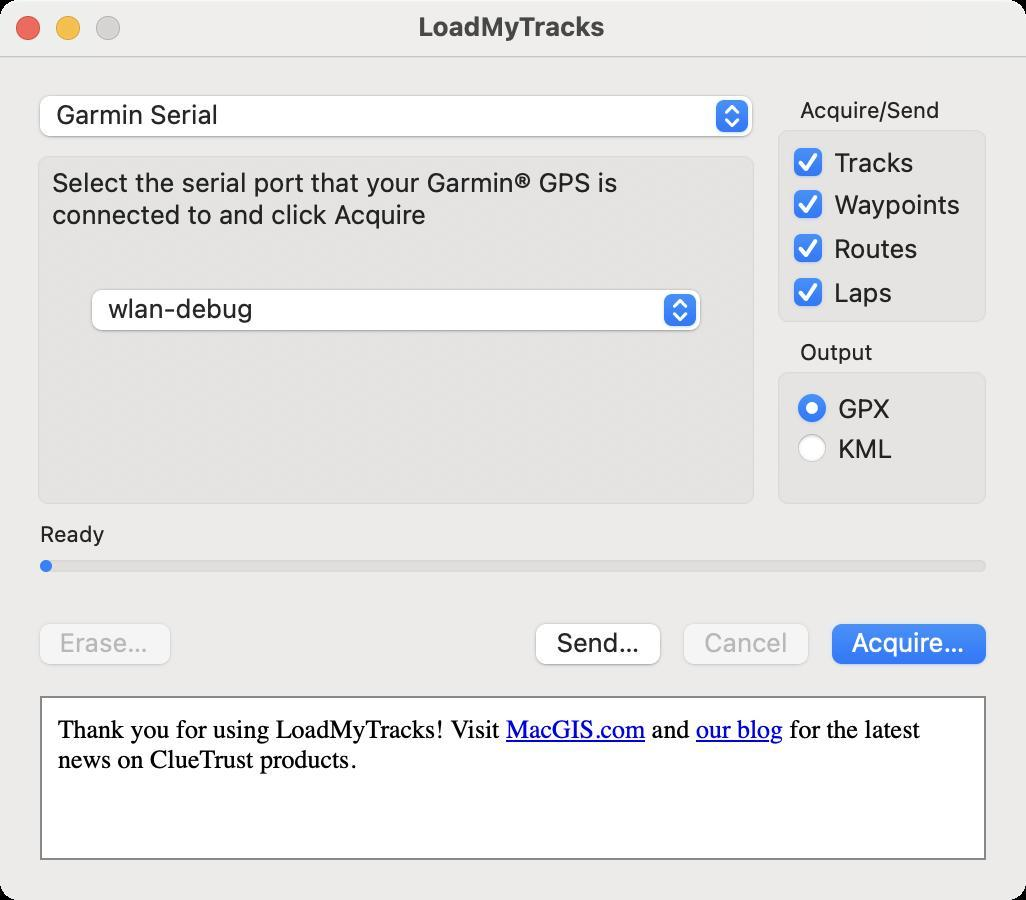
Accessibility tree:
{"name": "LoadMyTracks", "role": "AXWindow", "description": null, "role_description": "standard window", "value": null, "position": "84.00;297.00", "size": "513;450", "children": [{"name": null, "role": "AXGroup", "description": null, "role_description": "group", "value": null, "position": "386.00;48.00", "size": "110;117", "children": [{"name": "Tracks", "role": "AXCheckBox", "description": null, "role_description": "checkbox", "value": 1, "position": "395.00;73.00", "size": "66;16", "children": []}, {"name": "Waypoints", "role": "AXCheckBox", "description": null, "role_description": "checkbox", "value": 1, "position": "395.00;93.00", "size": "90;18", "children": []}, {"name": "Routes", "role": "AXCheckBox", "description": null, "role_description": "checkbox", "value": 1, "position": "395.00;115.00", "size": "68;18", "children": []}, {"name": "Laps", "role": "AXCheckBox", "description": null, "role_description": "checkbox", "value": 1, "position": "395.00;137.00", "size": "55;18", "children": []}, {"name": null, "role": "AXStaticText", "description": null, "role_description": "text", "value": "Acquire/Send", "position": "396.00;48.00", "size": "78;14", "children": []}]}, {"name": null, "role": "AXGroup", "description": null, "role_description": "group", "value": null, "position": "386.00;169.00", "size": "110;87", "children": [{"name": null, "role": "AXRadioGroup", "description": null, "role_description": "radio group", "value": "{\n    \"name\": \"GPX\",\n    \"role\": \"AXRadioButton\",\n    \"description\": null,\n    \"role_description\": \"radio button\",\n    \"value\": 1,\n    \"position\": \"397.00;195.00\",\n    \"size\": \"77;18\",\n    \"children\": []\n}", "position": "397.00;195.00", "size": "77;38", "children": [{"name": "GPX", "role": "AXRadioButton", "description": null, "role_description": "radio button", "value": 1, "position": "397.00;195.00", "size": "77;18", "children": []}, {"name": "KML", "role": "AXRadioButton", "description": null, "role_description": "radio button", "value": 0, "position": "397.00;215.00", "size": "77;18", "children": []}]}, {"name": null, "role": "AXStaticText", "description": null, "role_description": "text", "value": "Output", "position": "396.00;169.00", "size": "44;14", "children": []}]}, {"name": null, "role": "AXPopUpButton", "description": null, "role_description": "pop up button", "value": "Garmin Serial", "position": "17.00;47.00", "size": "363;25", "children": []}, {"name": "Acquire…", "role": "AXButton", "description": null, "role_description": "button", "value": null, "position": "409.00;307.00", "size": "91;32", "children": []}, {"name": "Cancel", "role": "AXButton", "description": null, "role_description": "button", "value": null, "position": "335.00;307.00", "size": "76;32", "children": []}, {"name": null, "role": "AXGroup", "description": null, "role_description": "group", "value": null, "position": "16.00;76.00", "size": "364;180", "children": [{"name": null, "role": "AXStaticText", "description": null, "role_description": "text", "value": "Select the serial port that your Garmin® GPS is connected to and click Acquire", "position": "24.00;83.00", "size": "348;54", "children": []}, {"name": null, "role": "AXPopUpButton", "description": null, "role_description": "pop up button", "value": "wlan-debug", "position": "43.00;144.00", "size": "311;25", "children": []}]}, {"name": null, "role": "AXStaticText", "description": null, "role_description": "text", "value": "Ready", "position": "18.00;260.00", "size": "360;14", "children": []}, {"name": null, "role": "AXProgressIndicator", "description": null, "role_description": "progress indicator", "value": 0.0, "position": "20.00;273.00", "size": "473;20", "children": []}, {"name": "Send…", "role": "AXButton", "description": null, "role_description": "button", "value": null, "position": "261.00;307.00", "size": "76;32", "children": []}, {"name": "Erase…", "role": "AXButton", "description": null, "role_description": "button", "value": null, "position": "13.00;307.00", "size": "79;32", "children": []}, {"name": null, "role": "AXGroup", "description": null, "role_description": "group", "value": null, "position": "20.00;348.00", "size": "473;82", "children": [{"name": null, "role": "AXGroup", "description": null, "role_description": "group", "value": null, "position": "21.00;349.00", "size": "471;80", "children": [{"name": null, "role": "AXGroup", "description": null, "role_description": "група", "value": null, "position": "21.00;349.00", "size": "471;80", "children": [{"name": "", "role": "AXScrollArea", "description": "", "role_description": "область прокручування", "value": "", "position": "21.00;349.00", "size": "471;80", "children": [{"name": "", "role": "AXWebArea", "description": "Cartographica", "role_description": "HTML-контент", "value": "", "position": "21.00;349.00", "size": "471;80", "children": [{"name": "", "role": "AXStaticText", "description": "", "role_description": "текст", "value": "Thank you for using LoadMyTracks! Visit ", "position": "29.00;357.00", "size": "225;15", "children": []}, {"name": "MacGIS.com", "role": "AXLink", "description": "", "role_description": "посилання", "value": "", "position": "253.00;357.00", "size": "70;15", "children": [{"name": "", "role": "AXStaticText", "description": "", "role_description": "текст", "value": "MacGIS.com", "position": "253.00;357.00", "size": "70;15", "children": []}]}, {"name": "", "role": "AXStaticText", "description": "", "role_description": "текст", "value": " and ", "position": "322.00;357.00", "size": "27;15", "children": []}, {"name": "our_blog", "role": "AXLink", "description": "", "role_description": "посилання", "value": "", "position": "348.00;357.00", "size": "44;15", "children": [{"name": "", "role": "AXStaticText", "description": "", "role_description": "текст", "value": "our blog", "position": "348.00;357.00", "size": "44;15", "children": []}]}, {"name": "", "role": "AXStaticText", "description": "", "role_description": "текст", "value": " for the latest news on ClueTrust products.", "position": "29.00;357.00", "size": "431;30", "children": []}]}]}]}]}]}, {"name": null, "role": "AXButton", "description": null, "role_description": "close button", "value": null, "position": "7.00;6.00", "size": "14;16", "children": []}, {"name": null, "role": "AXButton", "description": null, "role_description": "zoom button", "value": null, "position": "47.00;6.00", "size": "14;16", "children": [{"name": null, "role": "AXGroup", "description": null, "role_description": "group", "value": null, "position": "47.00;6.00", "size": "14;16", "children": [{"name": null, "role": "AXGroup", "description": null, "role_description": "group", "value": null, "position": "47.00;6.00", "size": "14;16", "children": []}]}]}, {"name": null, "role": "AXButton", "description": null, "role_description": "minimize button", "value": null, "position": "27.00;6.00", "size": "14;16", "children": []}, {"name": null, "role": "AXStaticText", "description": null, "role_description": "text", "value": "LoadMyTracks", "position": "207.00;5.00", "size": "98;16", "children": []}]}